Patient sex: M
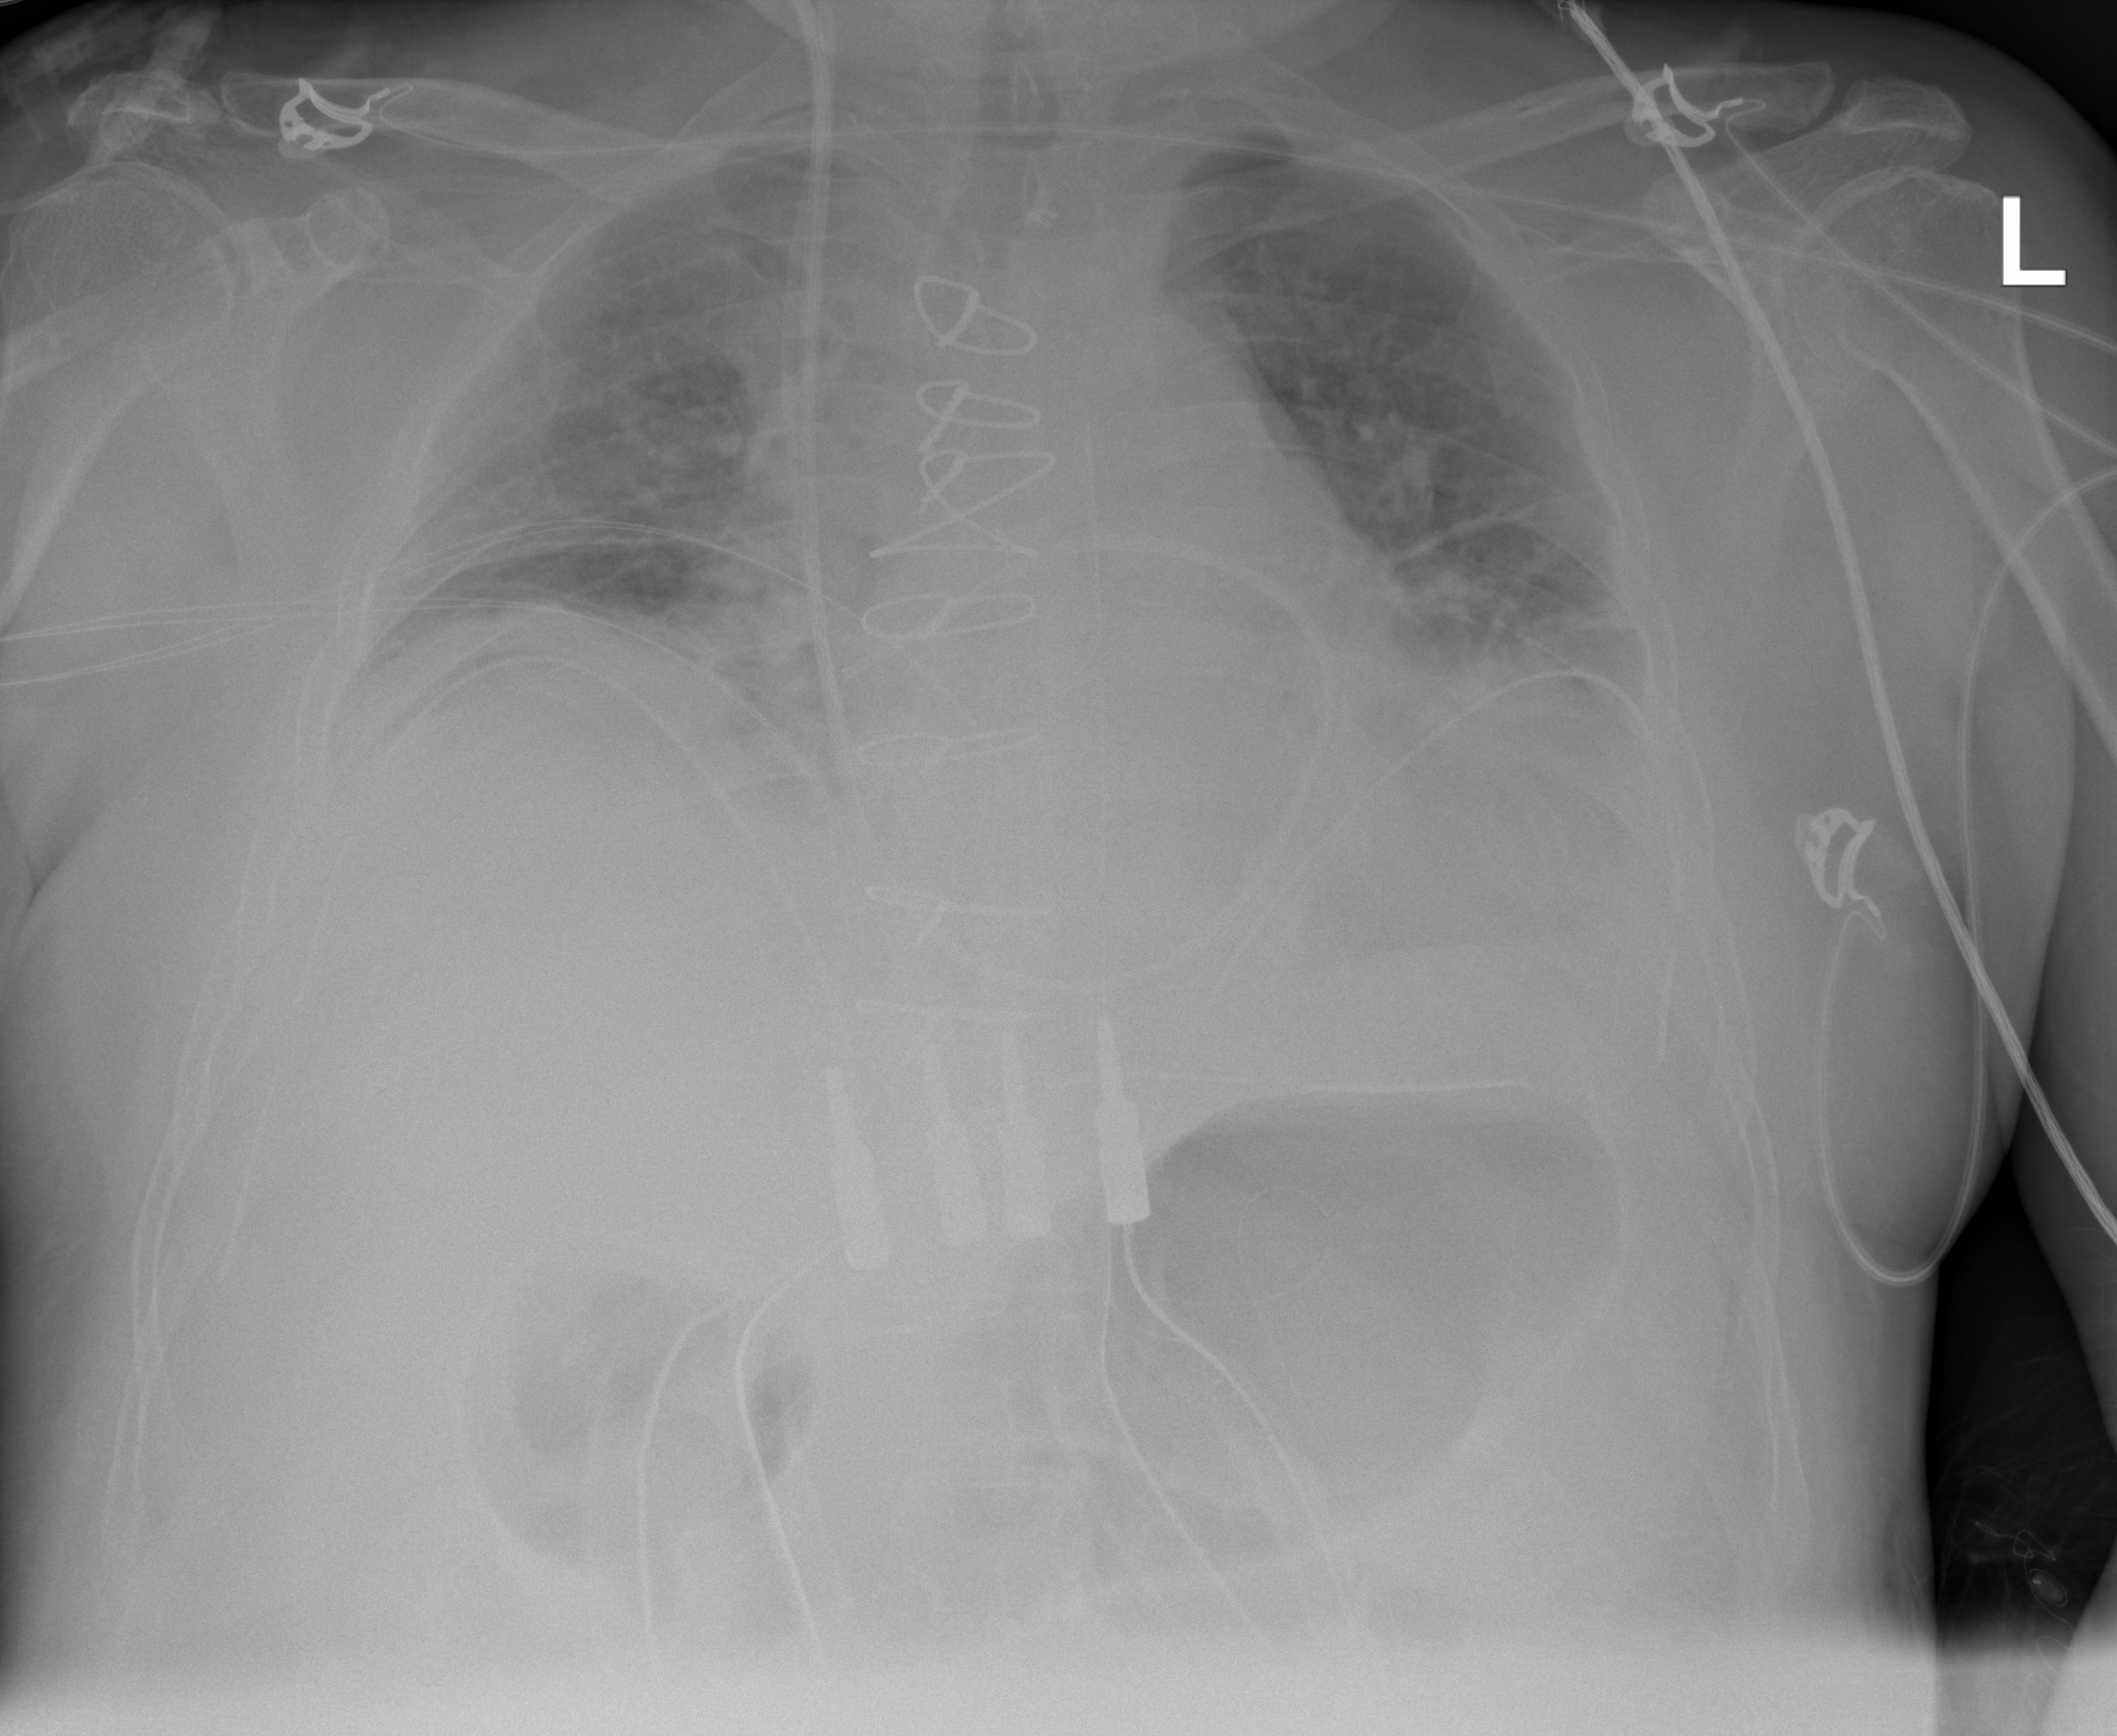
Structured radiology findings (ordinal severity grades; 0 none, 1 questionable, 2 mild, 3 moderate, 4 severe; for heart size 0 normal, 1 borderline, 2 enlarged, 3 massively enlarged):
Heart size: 2
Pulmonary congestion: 0
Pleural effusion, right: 0
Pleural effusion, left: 2
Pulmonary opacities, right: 0
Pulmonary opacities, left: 0
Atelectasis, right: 2
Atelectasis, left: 2